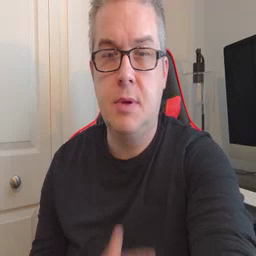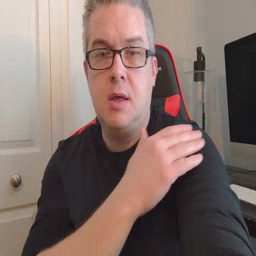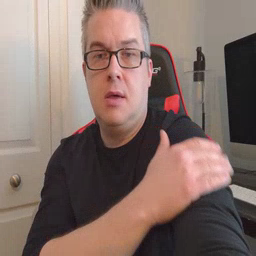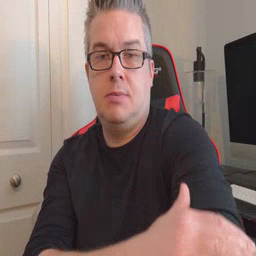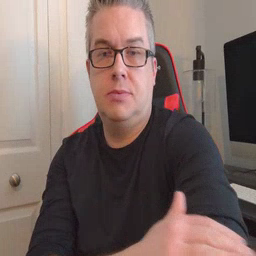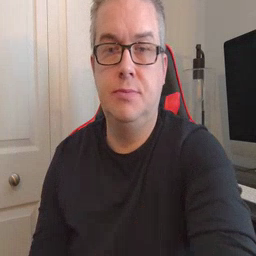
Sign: arm